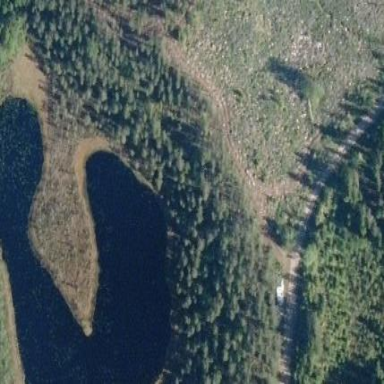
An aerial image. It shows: Serene pond surrounded by nature.